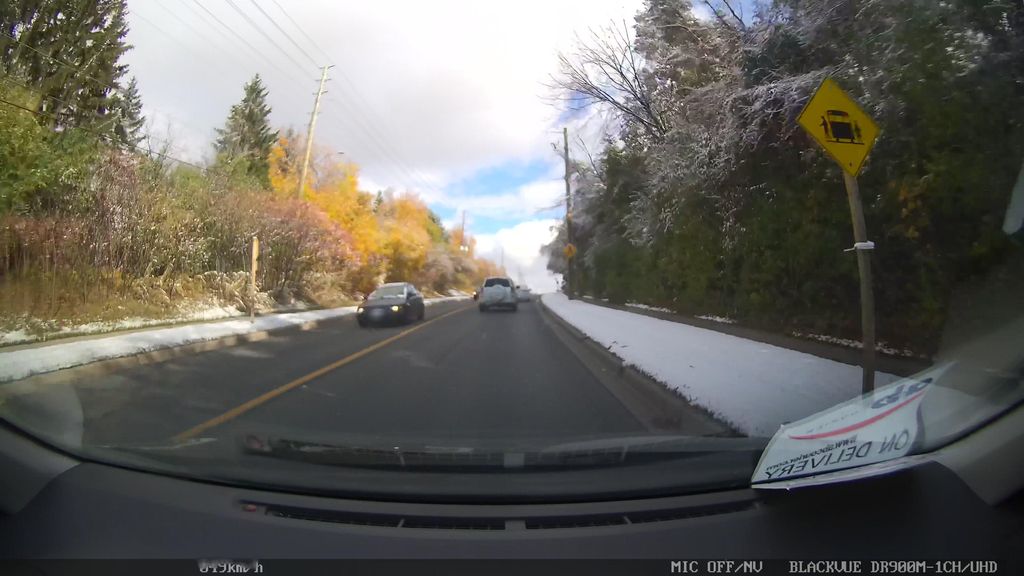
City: toronto